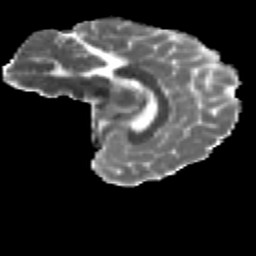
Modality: MD
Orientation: sagittal
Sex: female
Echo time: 0.114 s